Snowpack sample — Loveland Pass, Silver Plume, Colorado, USA (1/12/25, 11:40 AM MST)
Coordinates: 39.66, -105.88
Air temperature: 7 °F
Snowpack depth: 140 cm
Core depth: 10 cm
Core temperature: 41 °F
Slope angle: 11°, slope face: 30°
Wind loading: high
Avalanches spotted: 2
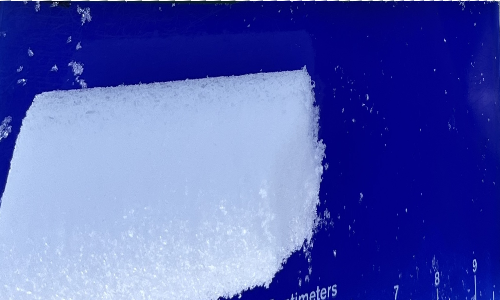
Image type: core
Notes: Pilot using slightly modified coring method that took too large segment for snow profile picturing, advised not to use in higher level models. Two avalanche on south face nearby, partially cloudy with light snow in the last 24 hours. Lots of wind loading on eastern features.